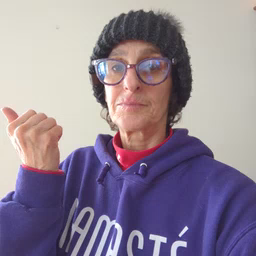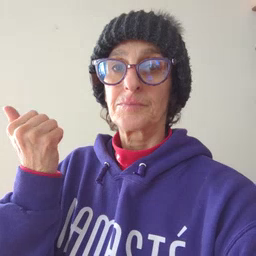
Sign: thirsty